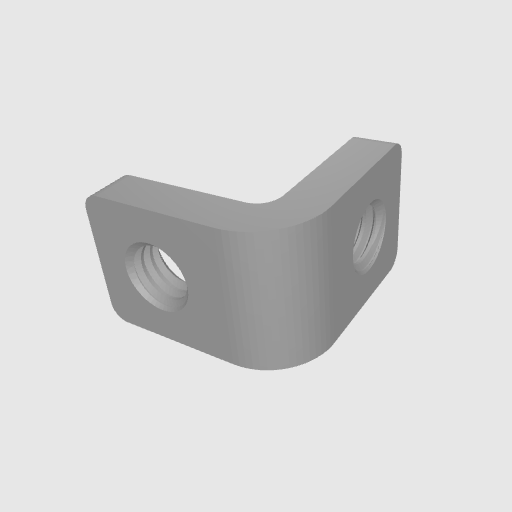
Part: ThreadedLBracket1H